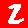
Digit: 2